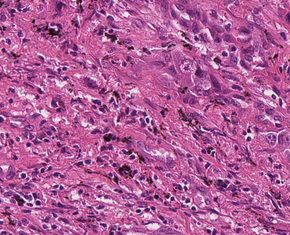
Tumor epithelial tissue: yes
Tumor-associated stroma tissue: yes
Normal tissue: no